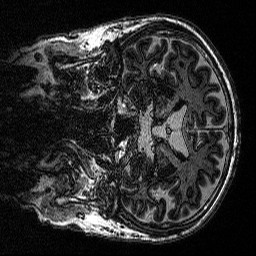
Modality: MP2RAGE
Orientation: coronal
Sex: male
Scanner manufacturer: siemens
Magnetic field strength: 3 T
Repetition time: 5 s
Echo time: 0.00292 s